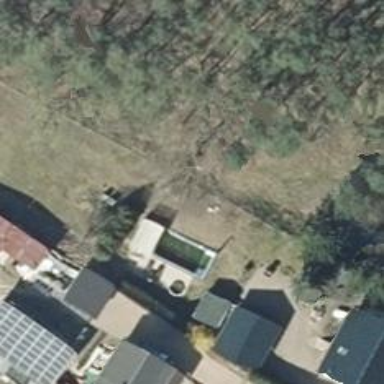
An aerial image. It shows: Swimming pool located in leisure land.